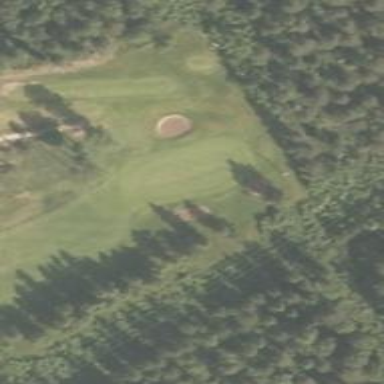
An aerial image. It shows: Golf hole.